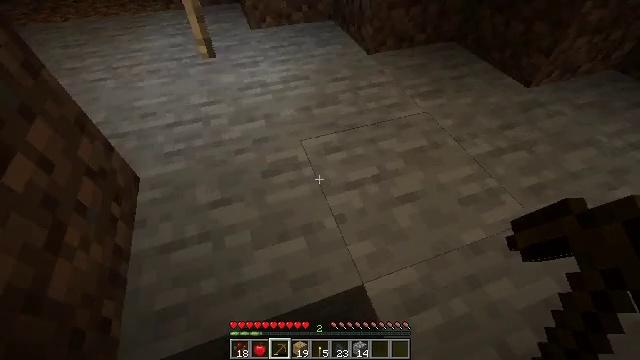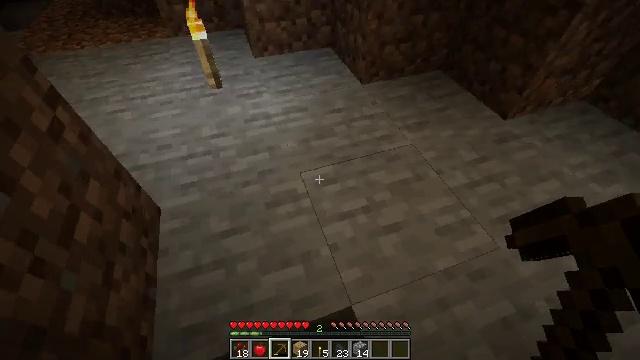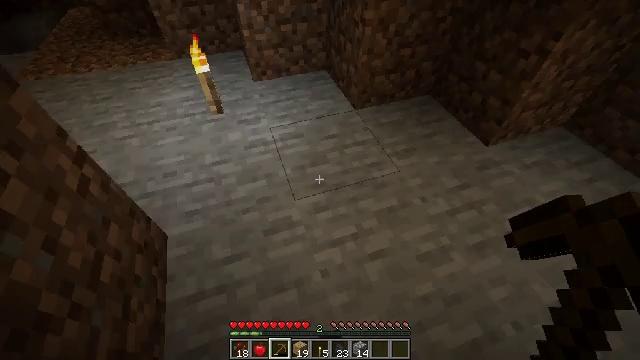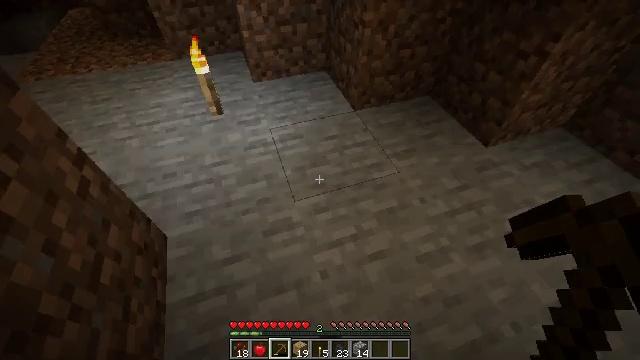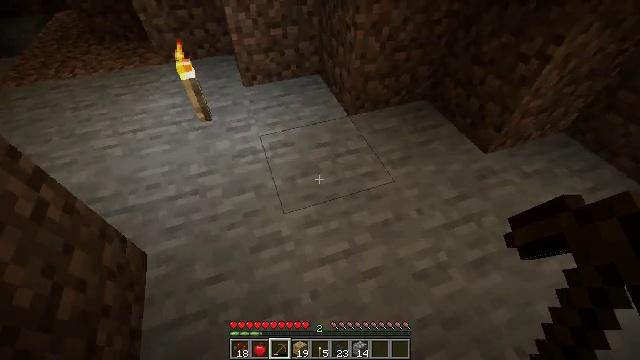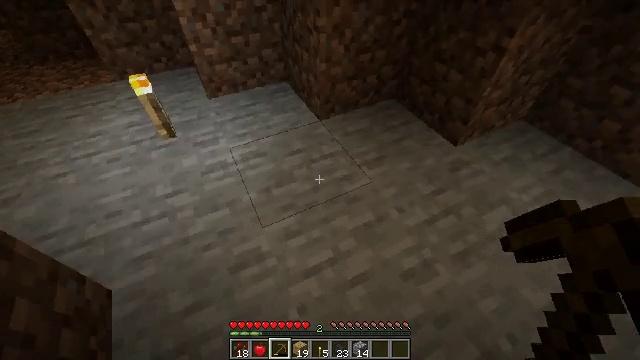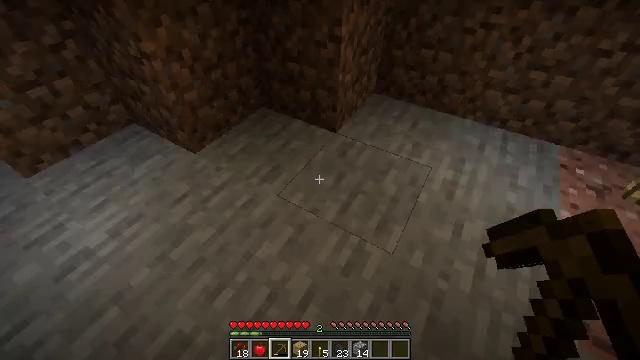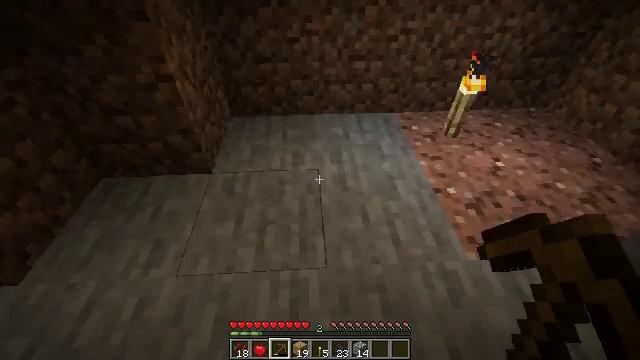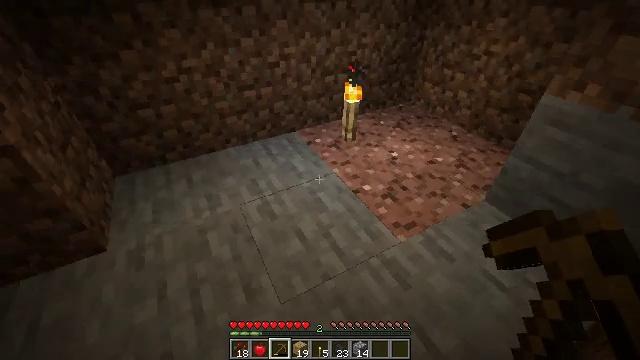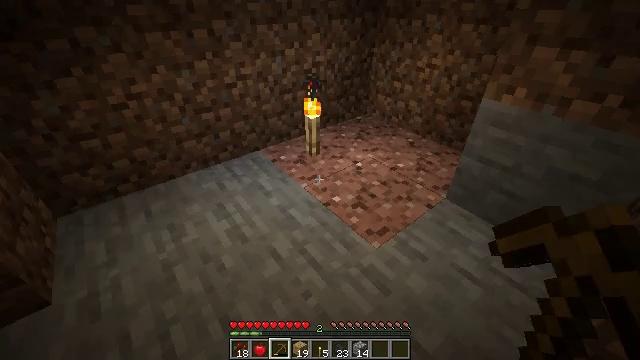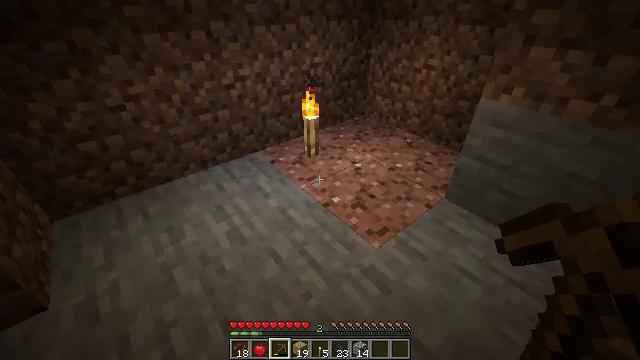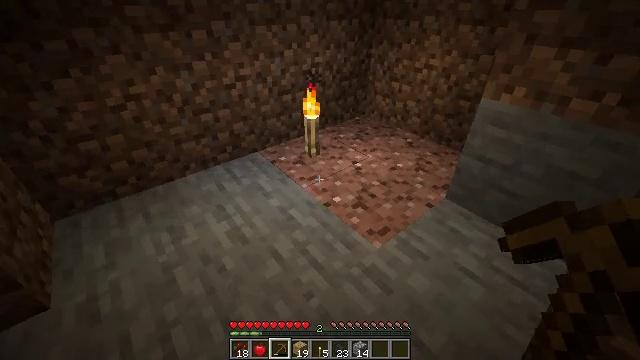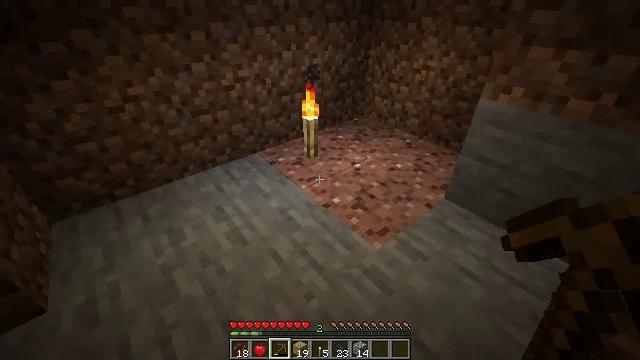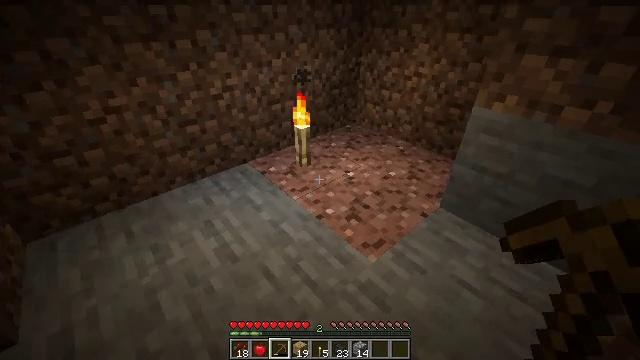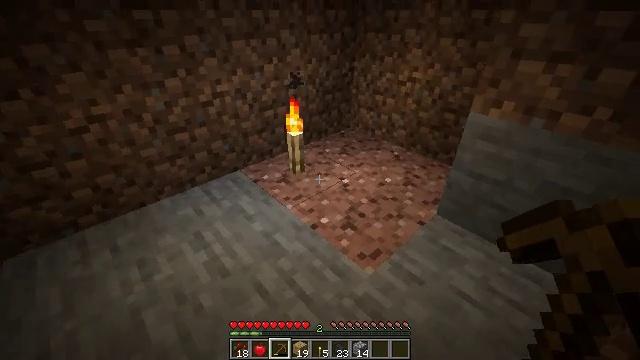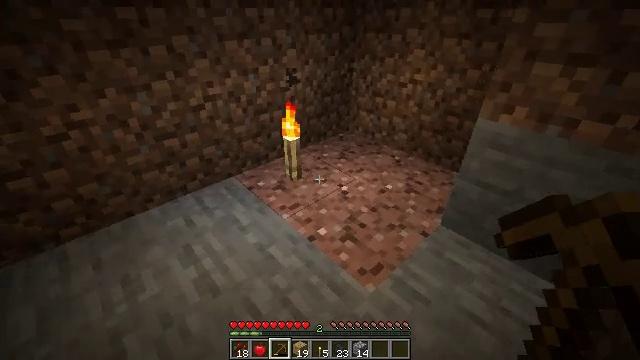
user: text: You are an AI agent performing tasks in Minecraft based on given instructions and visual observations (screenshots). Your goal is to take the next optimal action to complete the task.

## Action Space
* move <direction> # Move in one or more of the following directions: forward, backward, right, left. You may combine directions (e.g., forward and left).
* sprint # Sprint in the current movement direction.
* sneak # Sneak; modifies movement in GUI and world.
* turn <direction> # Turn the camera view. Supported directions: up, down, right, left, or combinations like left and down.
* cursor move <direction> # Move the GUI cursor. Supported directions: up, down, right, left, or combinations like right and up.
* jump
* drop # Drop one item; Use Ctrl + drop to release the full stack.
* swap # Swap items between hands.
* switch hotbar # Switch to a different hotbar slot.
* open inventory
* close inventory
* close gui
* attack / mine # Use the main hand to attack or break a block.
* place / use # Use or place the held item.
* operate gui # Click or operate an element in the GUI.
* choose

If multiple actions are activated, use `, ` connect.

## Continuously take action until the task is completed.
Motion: motion action
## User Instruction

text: Retrieve the torch.
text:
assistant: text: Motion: move forward, jump
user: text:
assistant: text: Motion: move forward, jump
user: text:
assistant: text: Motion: move forward, jump
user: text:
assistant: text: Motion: move forward
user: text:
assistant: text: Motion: move forward, turn right and up
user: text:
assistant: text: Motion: move forward, turn right and up
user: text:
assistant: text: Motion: turn right and up
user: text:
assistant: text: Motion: turn right and up
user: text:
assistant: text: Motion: turn right and up
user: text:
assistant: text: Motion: no_op
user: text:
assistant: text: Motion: no_op
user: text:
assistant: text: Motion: no_op
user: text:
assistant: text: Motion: move forward, turn right and up
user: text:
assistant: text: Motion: move forward, turn right
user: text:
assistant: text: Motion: move forward
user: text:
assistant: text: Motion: move forward, turn left
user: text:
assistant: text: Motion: move forward, turn left
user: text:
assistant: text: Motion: move forward, turn left
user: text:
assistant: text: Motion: move forward, turn left and down
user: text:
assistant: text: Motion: move forward, turn left and down
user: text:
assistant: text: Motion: turn down
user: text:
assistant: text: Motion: turn down
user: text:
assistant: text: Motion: turn down
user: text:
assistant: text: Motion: turn down
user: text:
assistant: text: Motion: turn right and down
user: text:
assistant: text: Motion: turn right and down
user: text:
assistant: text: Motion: turn right
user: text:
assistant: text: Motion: no_op
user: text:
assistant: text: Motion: no_op
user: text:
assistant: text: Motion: no_op